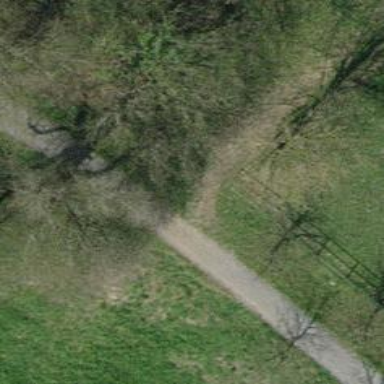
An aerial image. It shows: Brown bench.